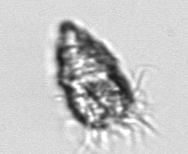
Label: Strombidium_morphotype1